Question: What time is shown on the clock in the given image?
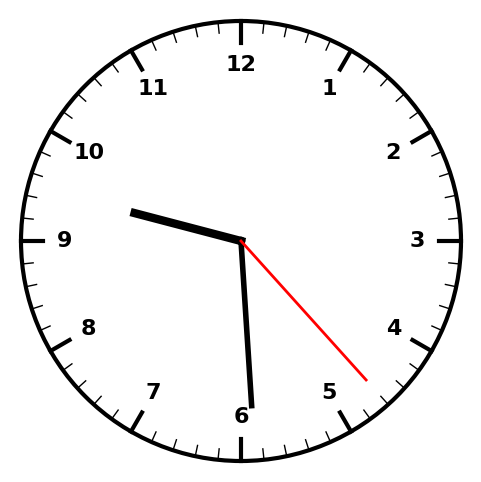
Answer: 09:29:23